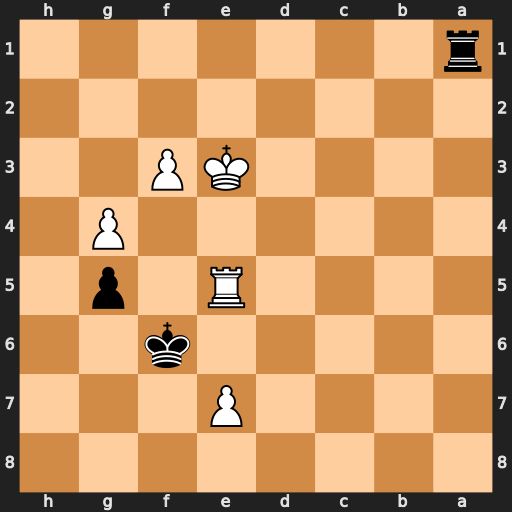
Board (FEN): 8/4P3/5k2/4R1p1/6P1/4KP2/8/r7
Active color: b
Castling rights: -
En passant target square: -
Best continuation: Re1+ Kd2 Rxe5